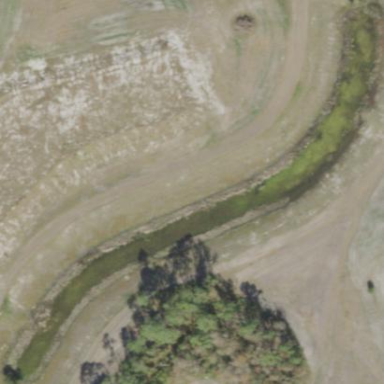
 creating natural and serene environment."